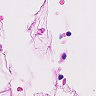
Metastatic tissue present: no